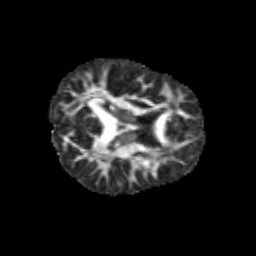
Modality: FA
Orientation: axial
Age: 9
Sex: female
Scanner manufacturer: siemens
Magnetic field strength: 3 T
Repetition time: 3.8 s
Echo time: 0.07 s